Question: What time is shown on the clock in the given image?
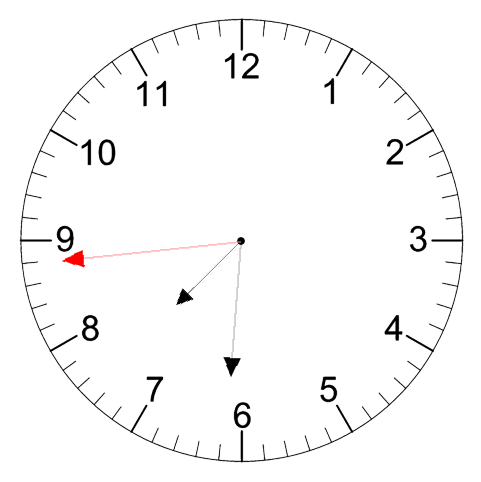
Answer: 07:30:44